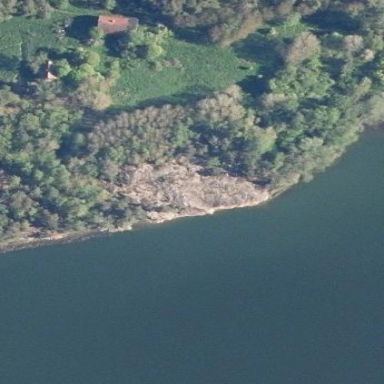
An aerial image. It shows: Landscape of bare rock.